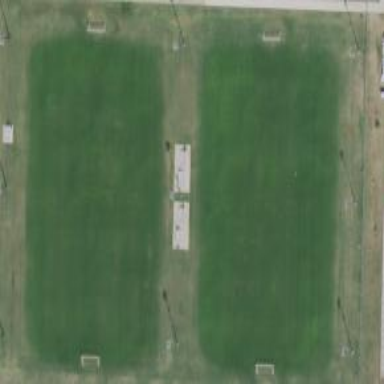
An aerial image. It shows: Soccer pitch for leisureland activities.